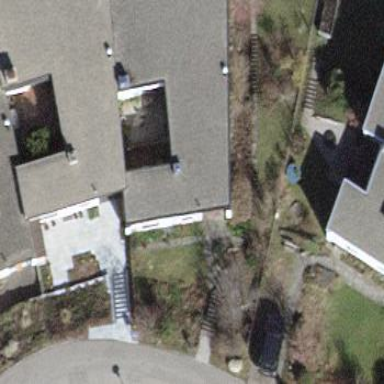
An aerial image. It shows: Terrace building.